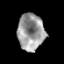
Tissue: prostate
Cell type: T cells
Senescence score: 0.1895
Nuclear area (px): 959
Mean DAPI intensity: 154.639